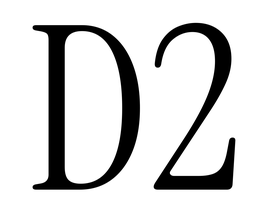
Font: InstrumentSerif-Regular